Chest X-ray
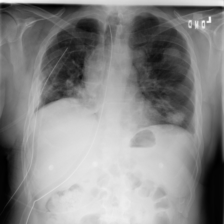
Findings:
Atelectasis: negative
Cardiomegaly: negative
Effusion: negative
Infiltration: negative
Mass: positive
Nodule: negative
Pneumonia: negative
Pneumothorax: positive
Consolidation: negative
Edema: negative
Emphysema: negative
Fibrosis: negative
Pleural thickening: negative
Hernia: negative